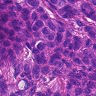
Metastatic tissue present: yes